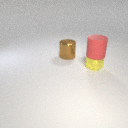
small yellow rubber cube below large red rubber cylinder